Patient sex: M
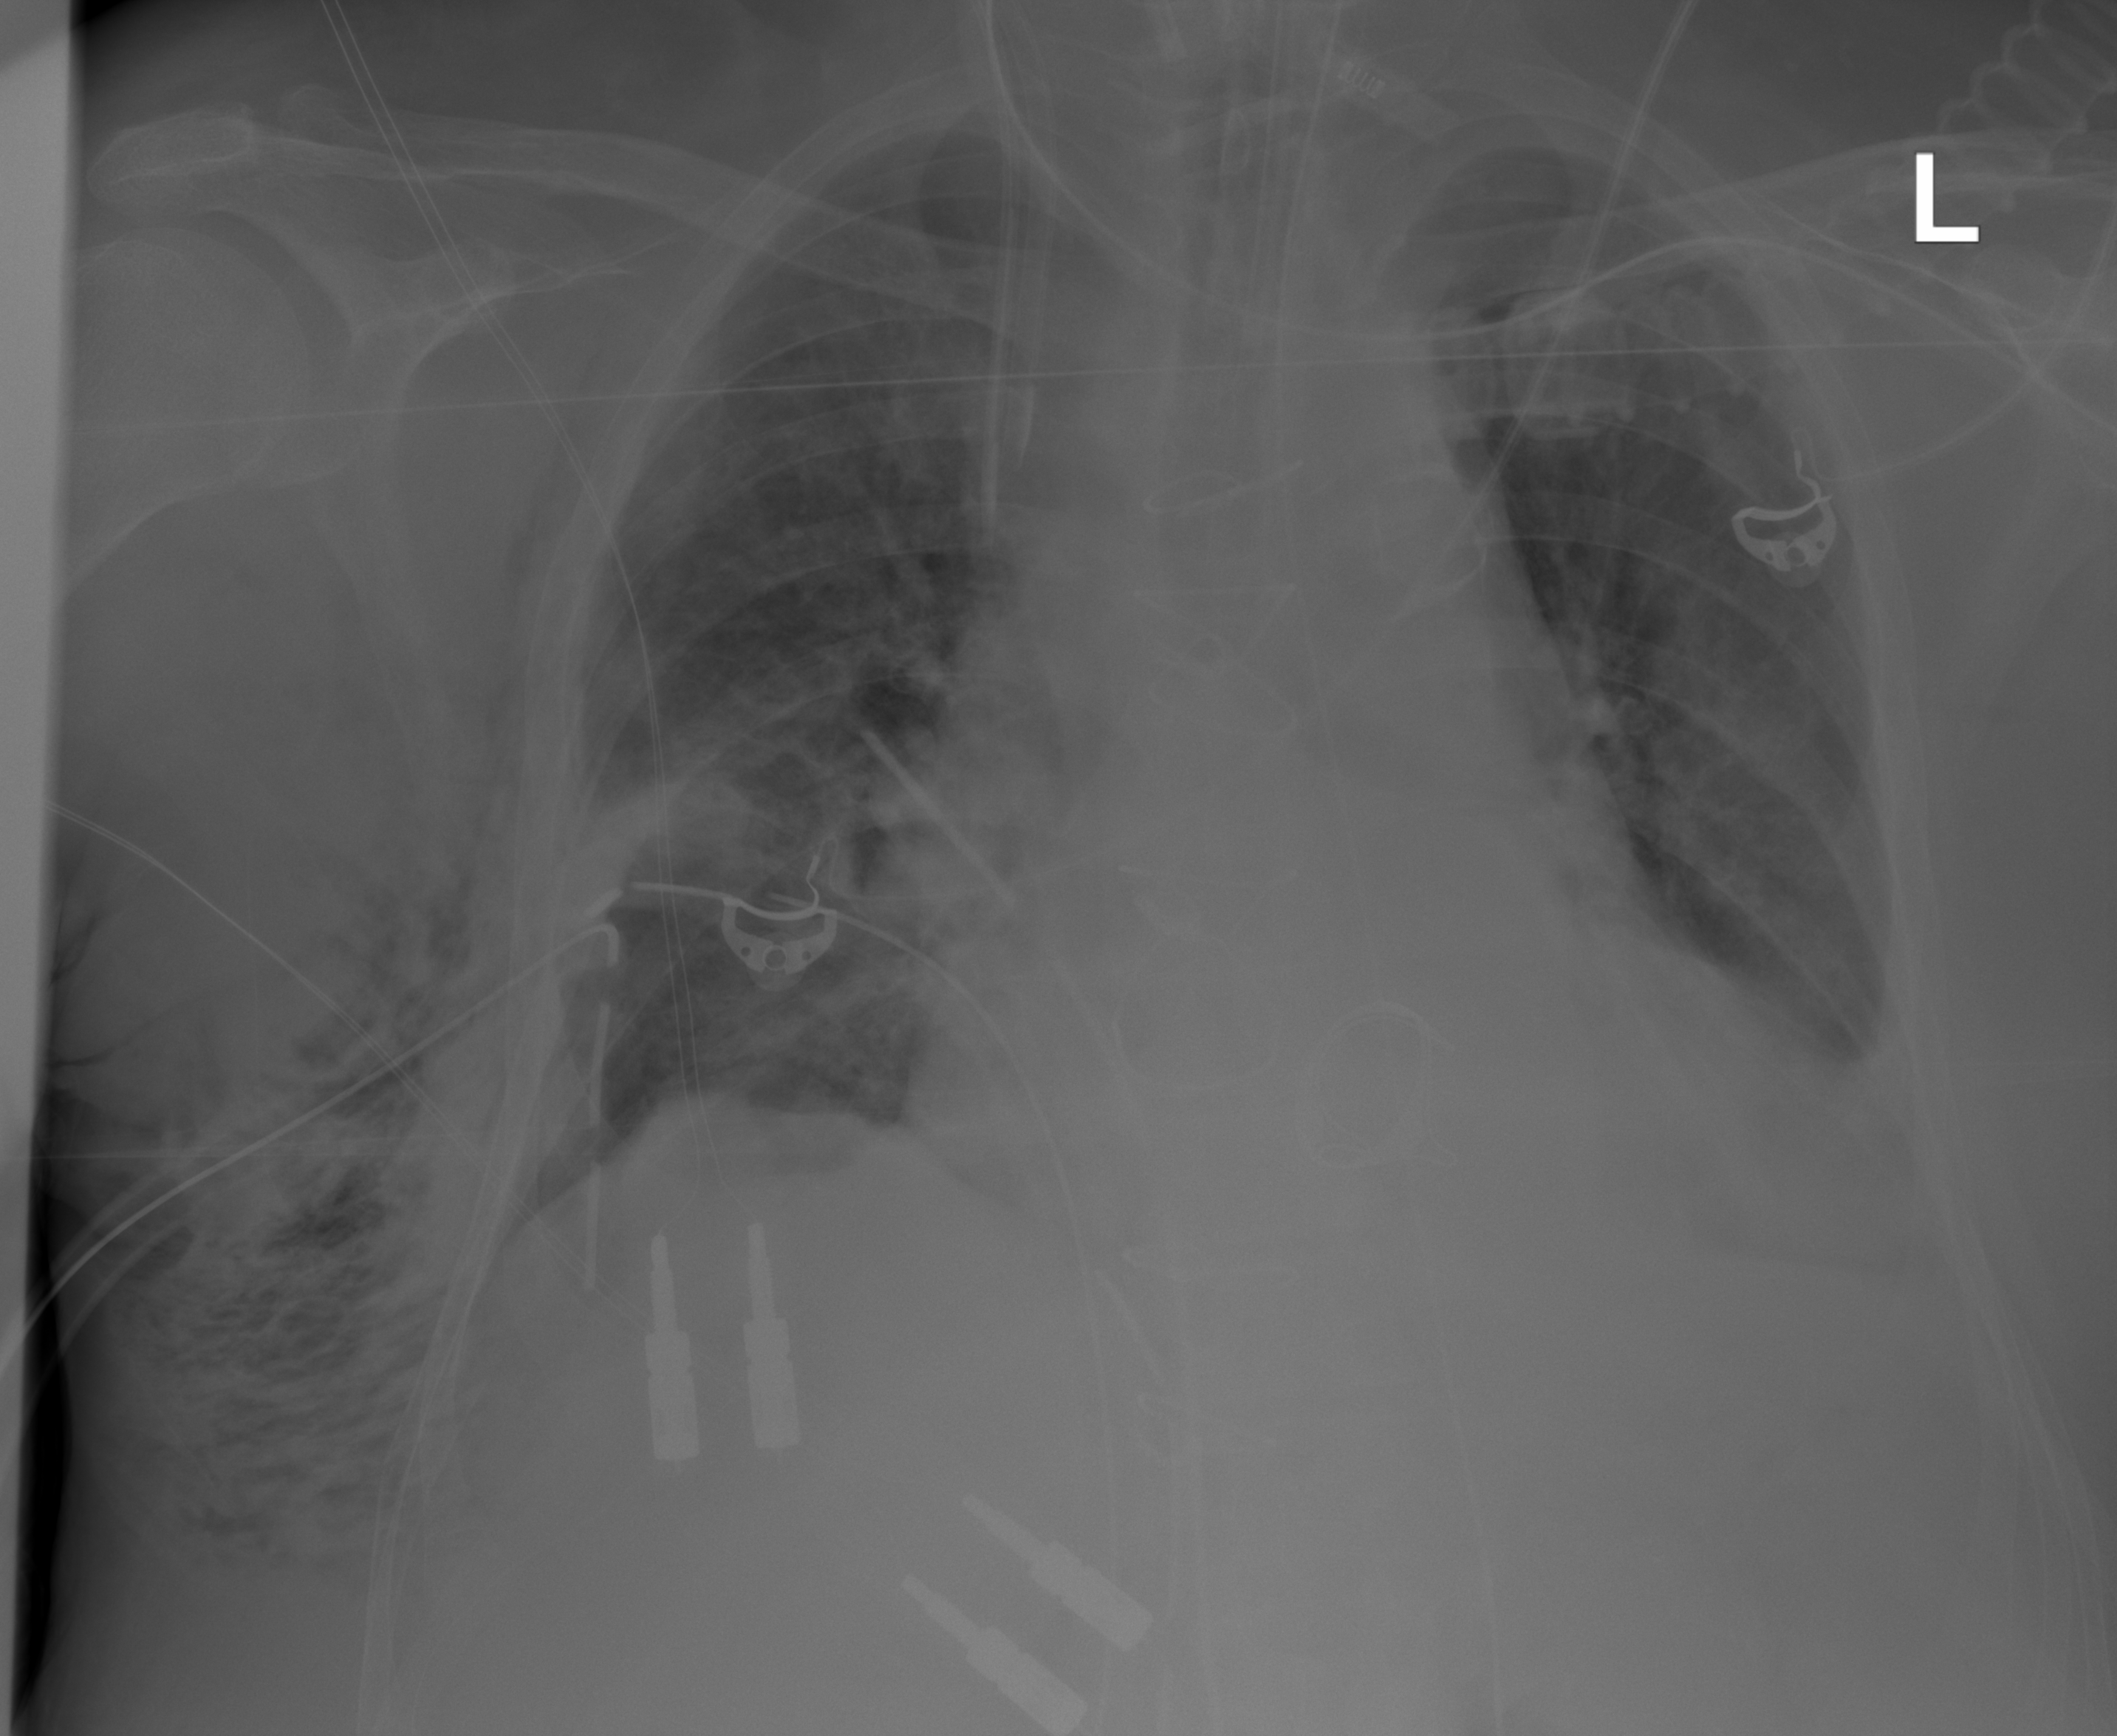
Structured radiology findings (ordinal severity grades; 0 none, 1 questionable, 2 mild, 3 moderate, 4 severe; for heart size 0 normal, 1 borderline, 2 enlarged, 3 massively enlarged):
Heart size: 2
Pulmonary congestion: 2
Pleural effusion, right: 0
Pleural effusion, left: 2
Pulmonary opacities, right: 0
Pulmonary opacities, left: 0
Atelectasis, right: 2
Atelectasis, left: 2